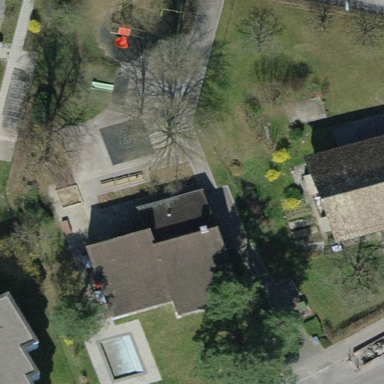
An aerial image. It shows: Kindergarten.